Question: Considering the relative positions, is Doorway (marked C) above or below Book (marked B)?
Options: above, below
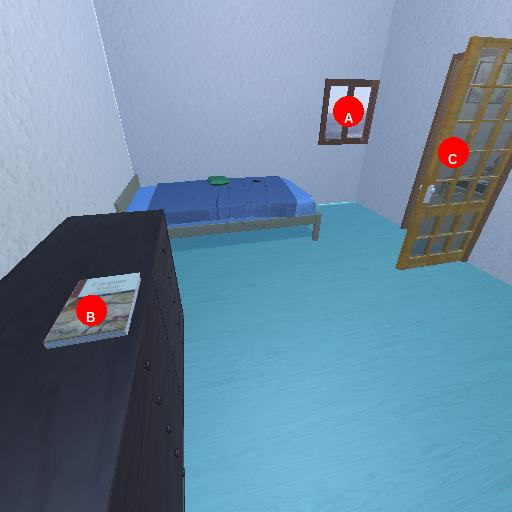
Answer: above